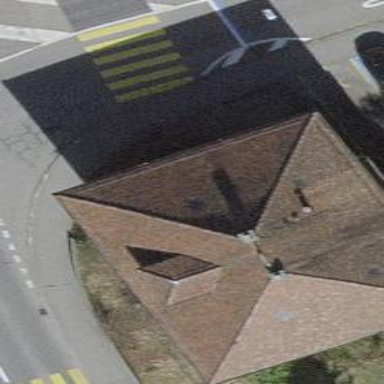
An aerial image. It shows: Building with hipped roof shape.